Question: Regards,
I have a 'DataGrid' with a checkbox column to allow the user to select rows, a "select all" checkbox in the column header, and a "select all" checkbox in the group header.
XAML:
'''
<DataGrid CanUserAddRows="True" CanUserDeleteRows="True" Grid.ColumnSpan="2" Margin="7,4,8,41" Name="customerDataGrid" Grid.Row="3" ItemsSource="{Binding}" ColumnHeaderStyle="{Binding Source={StaticResource TabControlInnerBorder}}" DataContext="{Binding RelativeSource={RelativeSource FindAncestor, AncestorType=DataGrid, AncestorLevel=1}}">
<DataGrid.GroupStyle>
<GroupStyle>
<GroupStyle.HeaderTemplate>
<DataTemplate>
<StackPanel>
<TextBlock Text="{Binding Path=City}" FontWeight="Bold" Padding="3"/>
</StackPanel>
</DataTemplate>
</GroupStyle.HeaderTemplate>
<GroupStyle.ContainerStyle>
<Style TargetType="{x:Type GroupItem}">
<Setter Property="Template">
<Setter.Value>
<ControlTemplate TargetType="{x:Type GroupItem}">
<Expander>
<Expander.Header>
<StackPanel Orientation="Horizontal">
<TextBlock Text="{Binding Path=Name}" />
<TextBlock Text="{Binding Path=ItemCount}" />
<TextBlock Text="Emp(s)" />
<CheckBox Content="{Binding Path=Name}" ClickMode="Press" Checked="CheckBox_Checked" />
</StackPanel>
</Expander.Header>
<ItemsPresenter />
</Expander>
</ControlTemplate>
</Setter.Value>
</Setter>
</Style>
</GroupStyle.ContainerStyle>
</GroupStyle>
</DataGrid.GroupStyle>
</DataGrid>
'''
---
'''
private ICollectionView defaultView1;
public main1_windows()
{
InitializeComponent();
List<Employ> empl = new List<Employ>();
empl = LoadData();
this.defaultView1 = CollectionViewSource.GetDefaultView(empl);
this.defaultView1.GroupDescriptions.Add(new PropertyGroupDescription ("dep"));
this.defaultView1.Filter = new Predicate<object>(Contains1);
}
'''
---
'''
public bool Contains1(object de)
{
Employ order = de as Employ;
//Return members whose Orders have not been filled
return (order.Name.ToString().Contains(textBox4.Text).Equals(true));
}
'''
---
'''
private List<Employ> LoadData()
{
List<Employ> employ = new List<Employ>();
employ.Add(new Employ()
{
ID = 2000,
Name = "moh",
DOB = new DateTime(1985, 5, 15),
dep="pro",
IsNew = false
});
employ.Add(new Employ()
{
ID = 3000,
Name = "jac",
DOB = new DateTime(1985, 5, 15),
dep="pro",
IsNew = false
});
employ.Add(new Employ()
{
ID = 4000,
Name = "ahmad",
DOB = new DateTime(1985, 5, 15),
dep="admin",
IsNew = false
});
return employ;
}
public class Employ
{
public int ID { get; set; }
public string Name { get; set; }
public DateTime DOB { get; set; }
public string dep { get; set; }
public bool IsNew { get; set; }
}
private void textBox4_TextChanged(object sender, TextChangedEventArgs e)
{
this.defaultView1.Filter = new Predicate<object>(Contains1);
}
'''
---
'''
private void CheckBox_Checked(object sender, RoutedEventArgs e)
{
// I want when the apical true check box in the group all the rows in this group check box true value;
}
'''
---

How I Can Select all rows in group
Thanks .
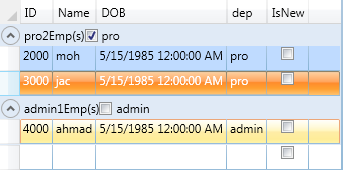
Answer: I can't see what object you have bound to your 'DataGrid.ItemsSource', but I'm going to assume that it is a collection. Providing that your data items in this collection have implemented the 'INotifyPropertyChanged' interface (so that the UI will update), you can do this in your 'Click', or 'ICommand' handler:
'''
for (int index = 0; index < YourCollection.Count; index++)
{
YourCollection[index].BoolPropertyBoundToCheckBox = true;
}
'''